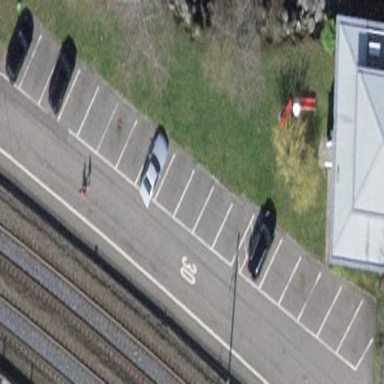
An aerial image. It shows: Parking area with asphalt surface. It is street-side parking with diagonal orientation.